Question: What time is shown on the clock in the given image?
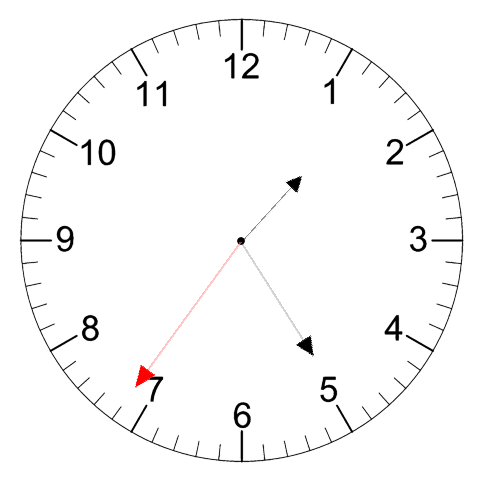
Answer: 01:24:36